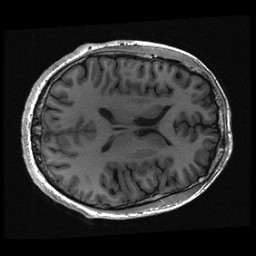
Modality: T1w
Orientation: axial
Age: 23
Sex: male